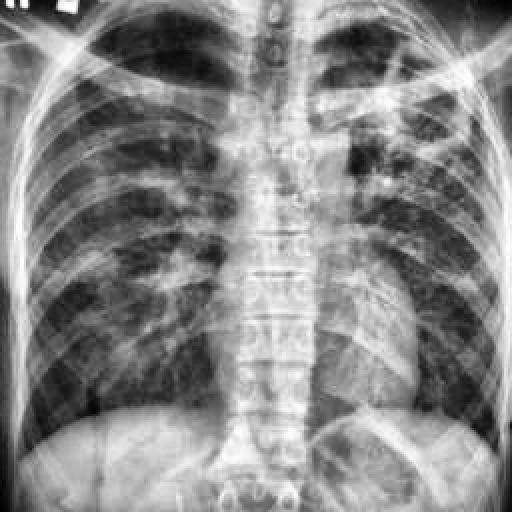
Finding: TUBERCULOSIS